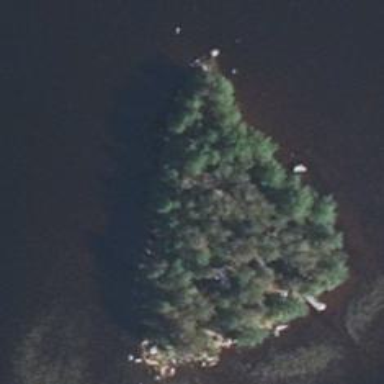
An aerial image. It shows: Islet.